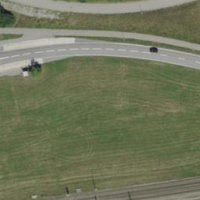
EUNIS habitat code: 57
Species observed at this site:
Trifolium repens